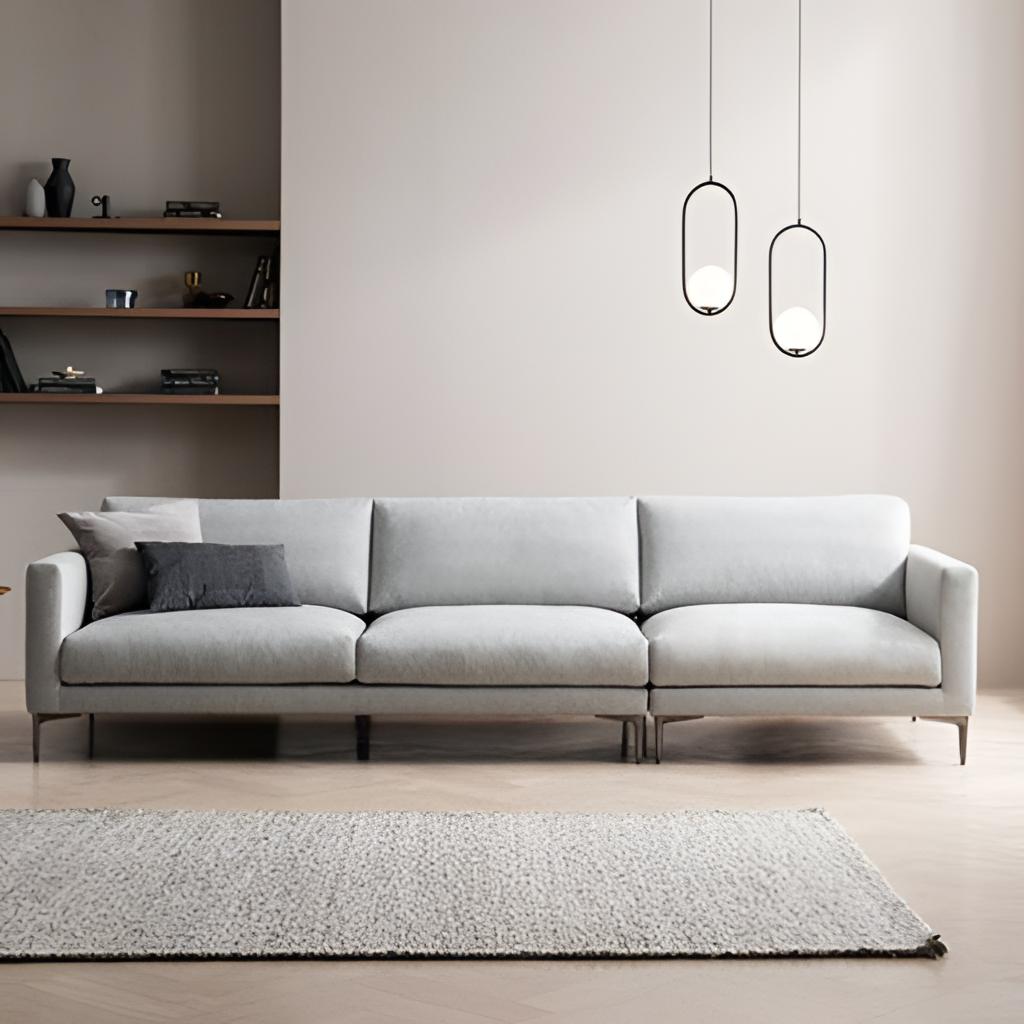
living room, fabric sofa, natural wood wood flooring, with herringbone pattern, modern, paint wallpaper, with solid pattern